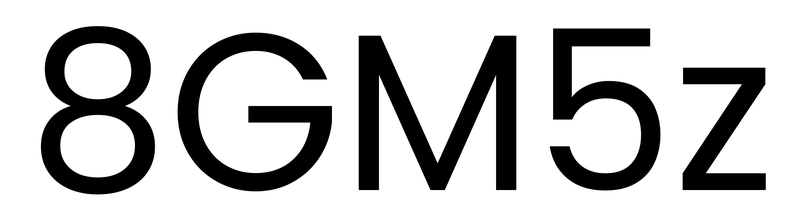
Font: Poppins-Regular